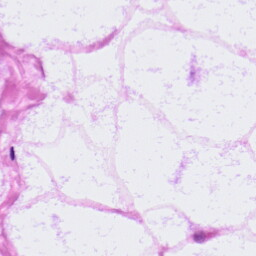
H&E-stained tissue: LymphNode